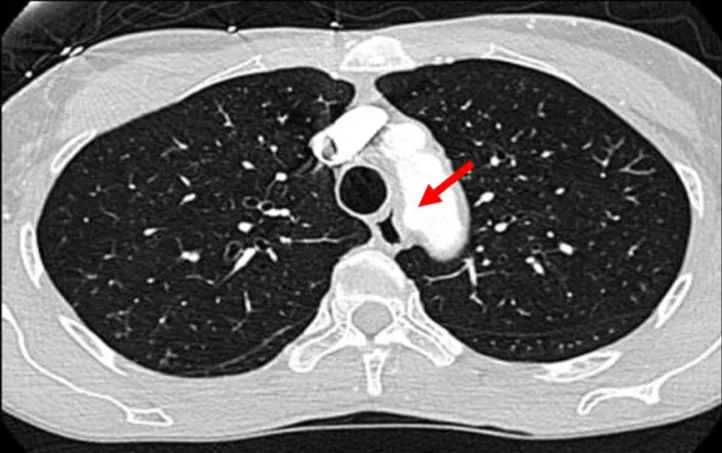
CT chest with contrast showing the origin of the aberrant right subclavian artery (red arrow) causing extrinsic compression of the esophagus.
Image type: radiology (ct)